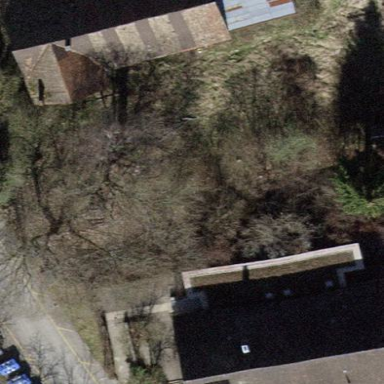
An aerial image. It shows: Kindergarten building.